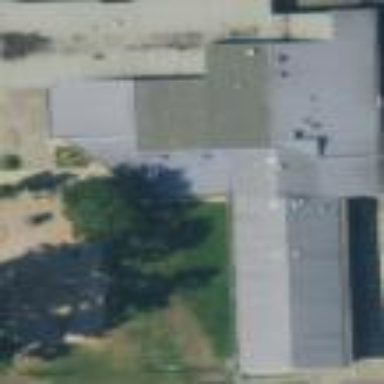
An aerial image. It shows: School building.